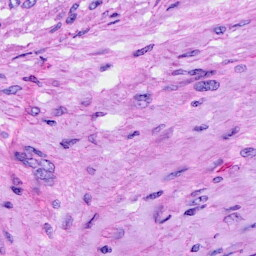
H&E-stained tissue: Ovarian